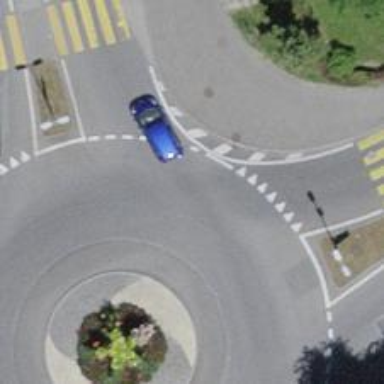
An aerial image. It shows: Secondary road with asphalt surface leading to roundabout.